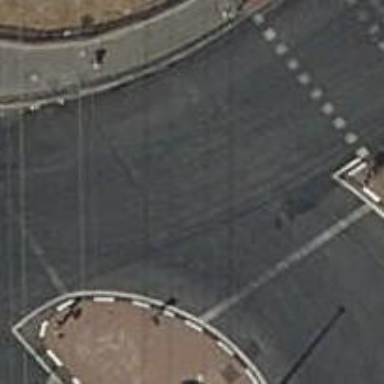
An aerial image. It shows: Tertiary road with asphalt surface. The road leads to circular junction.